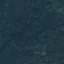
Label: Forest